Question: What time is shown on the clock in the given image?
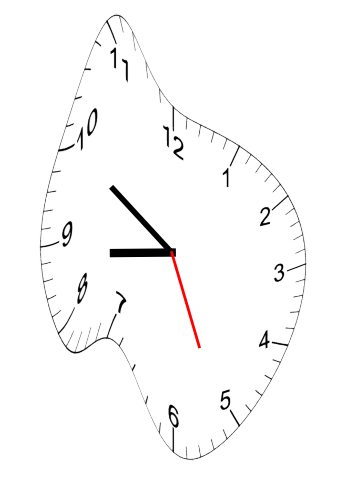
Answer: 08:50:26